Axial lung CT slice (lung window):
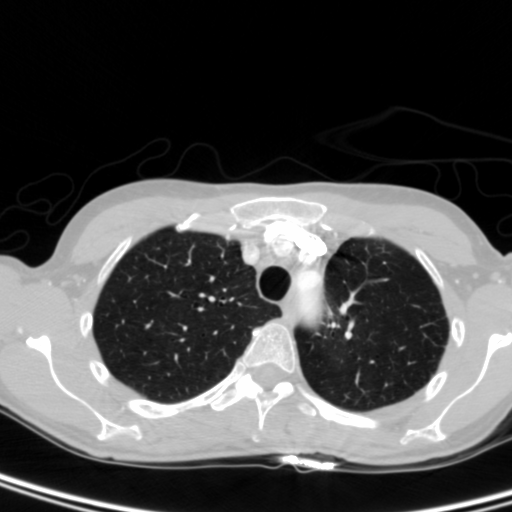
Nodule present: no